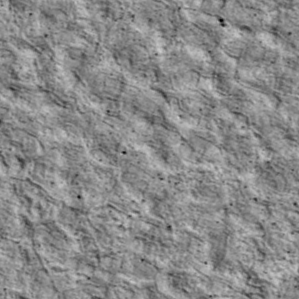
Label: non_frost